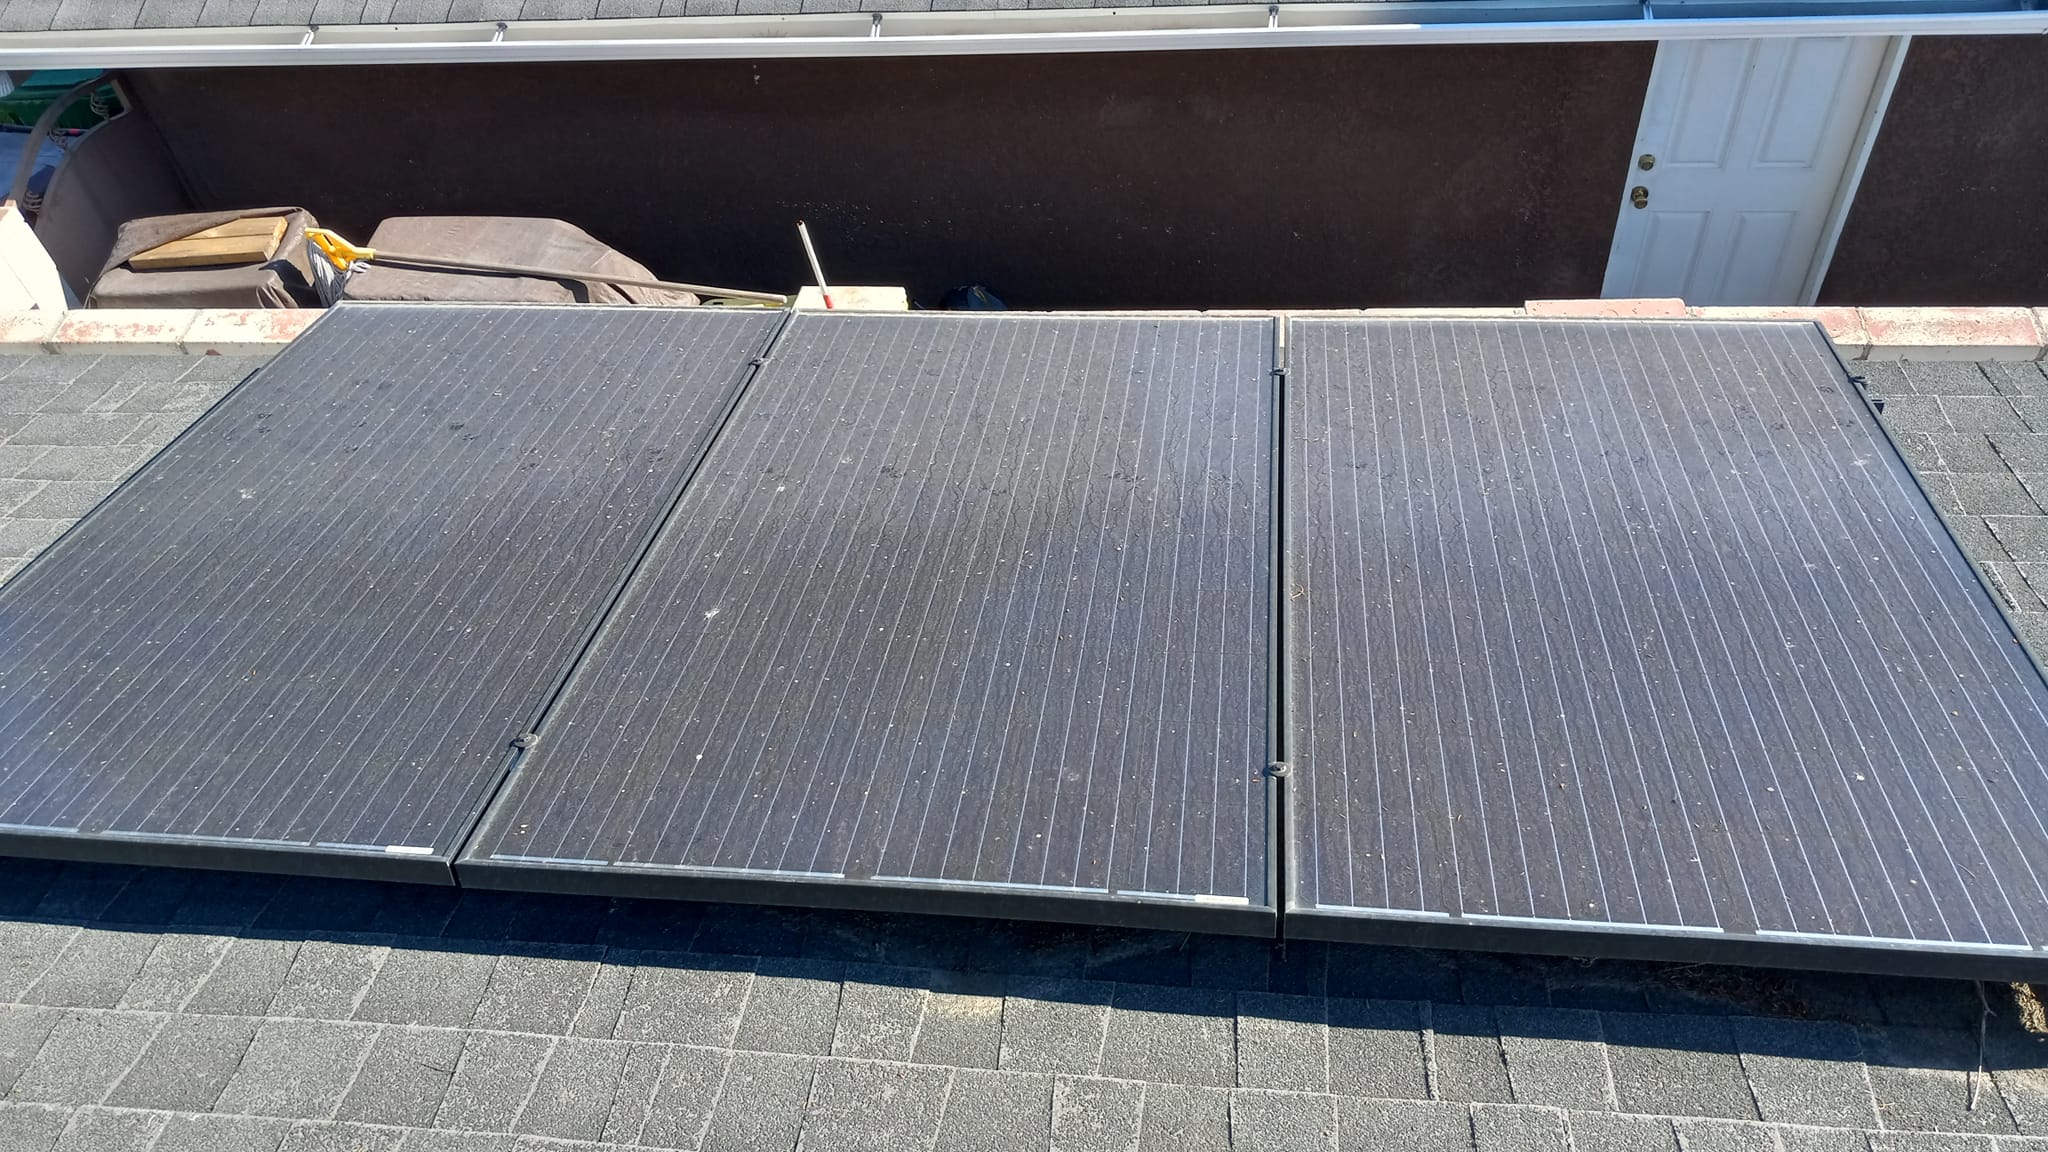
Label: Dusty